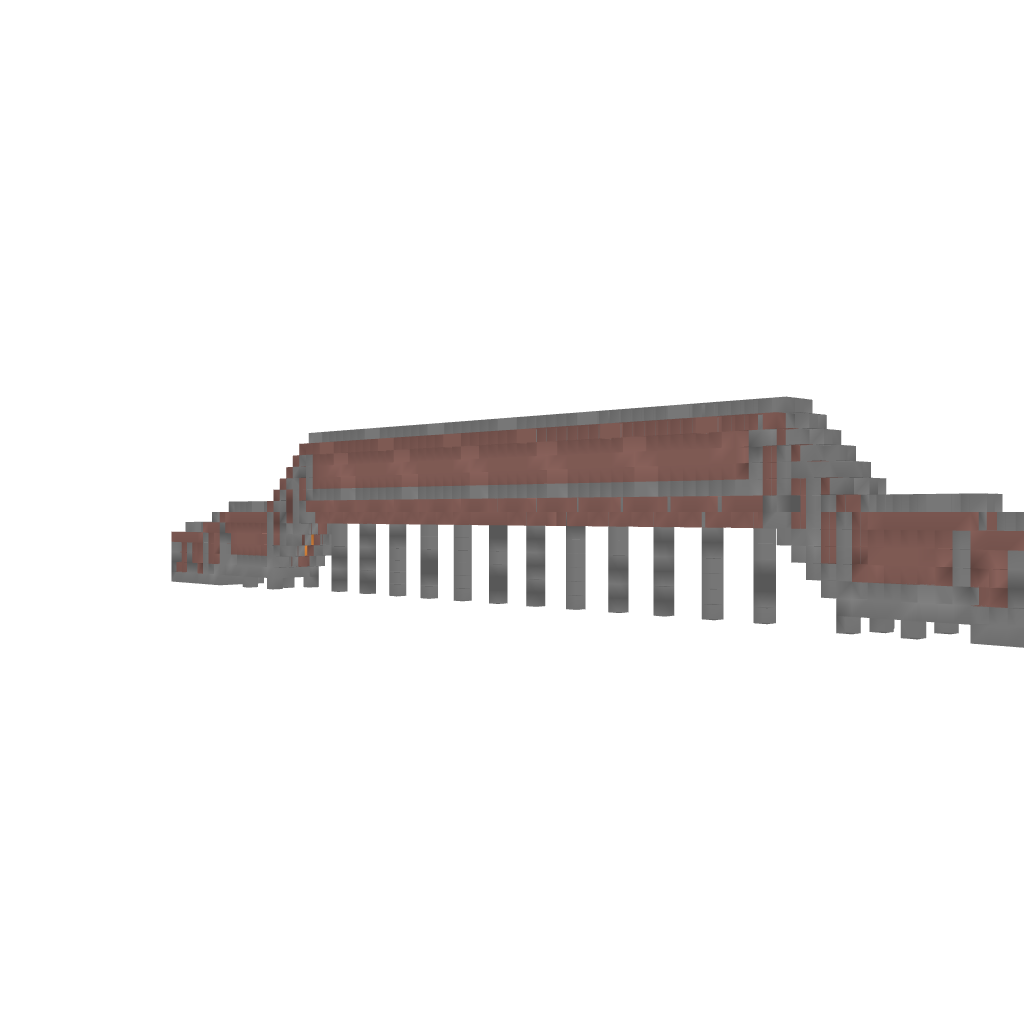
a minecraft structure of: Advanced Minecart Bridge #1 good quality